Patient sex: M
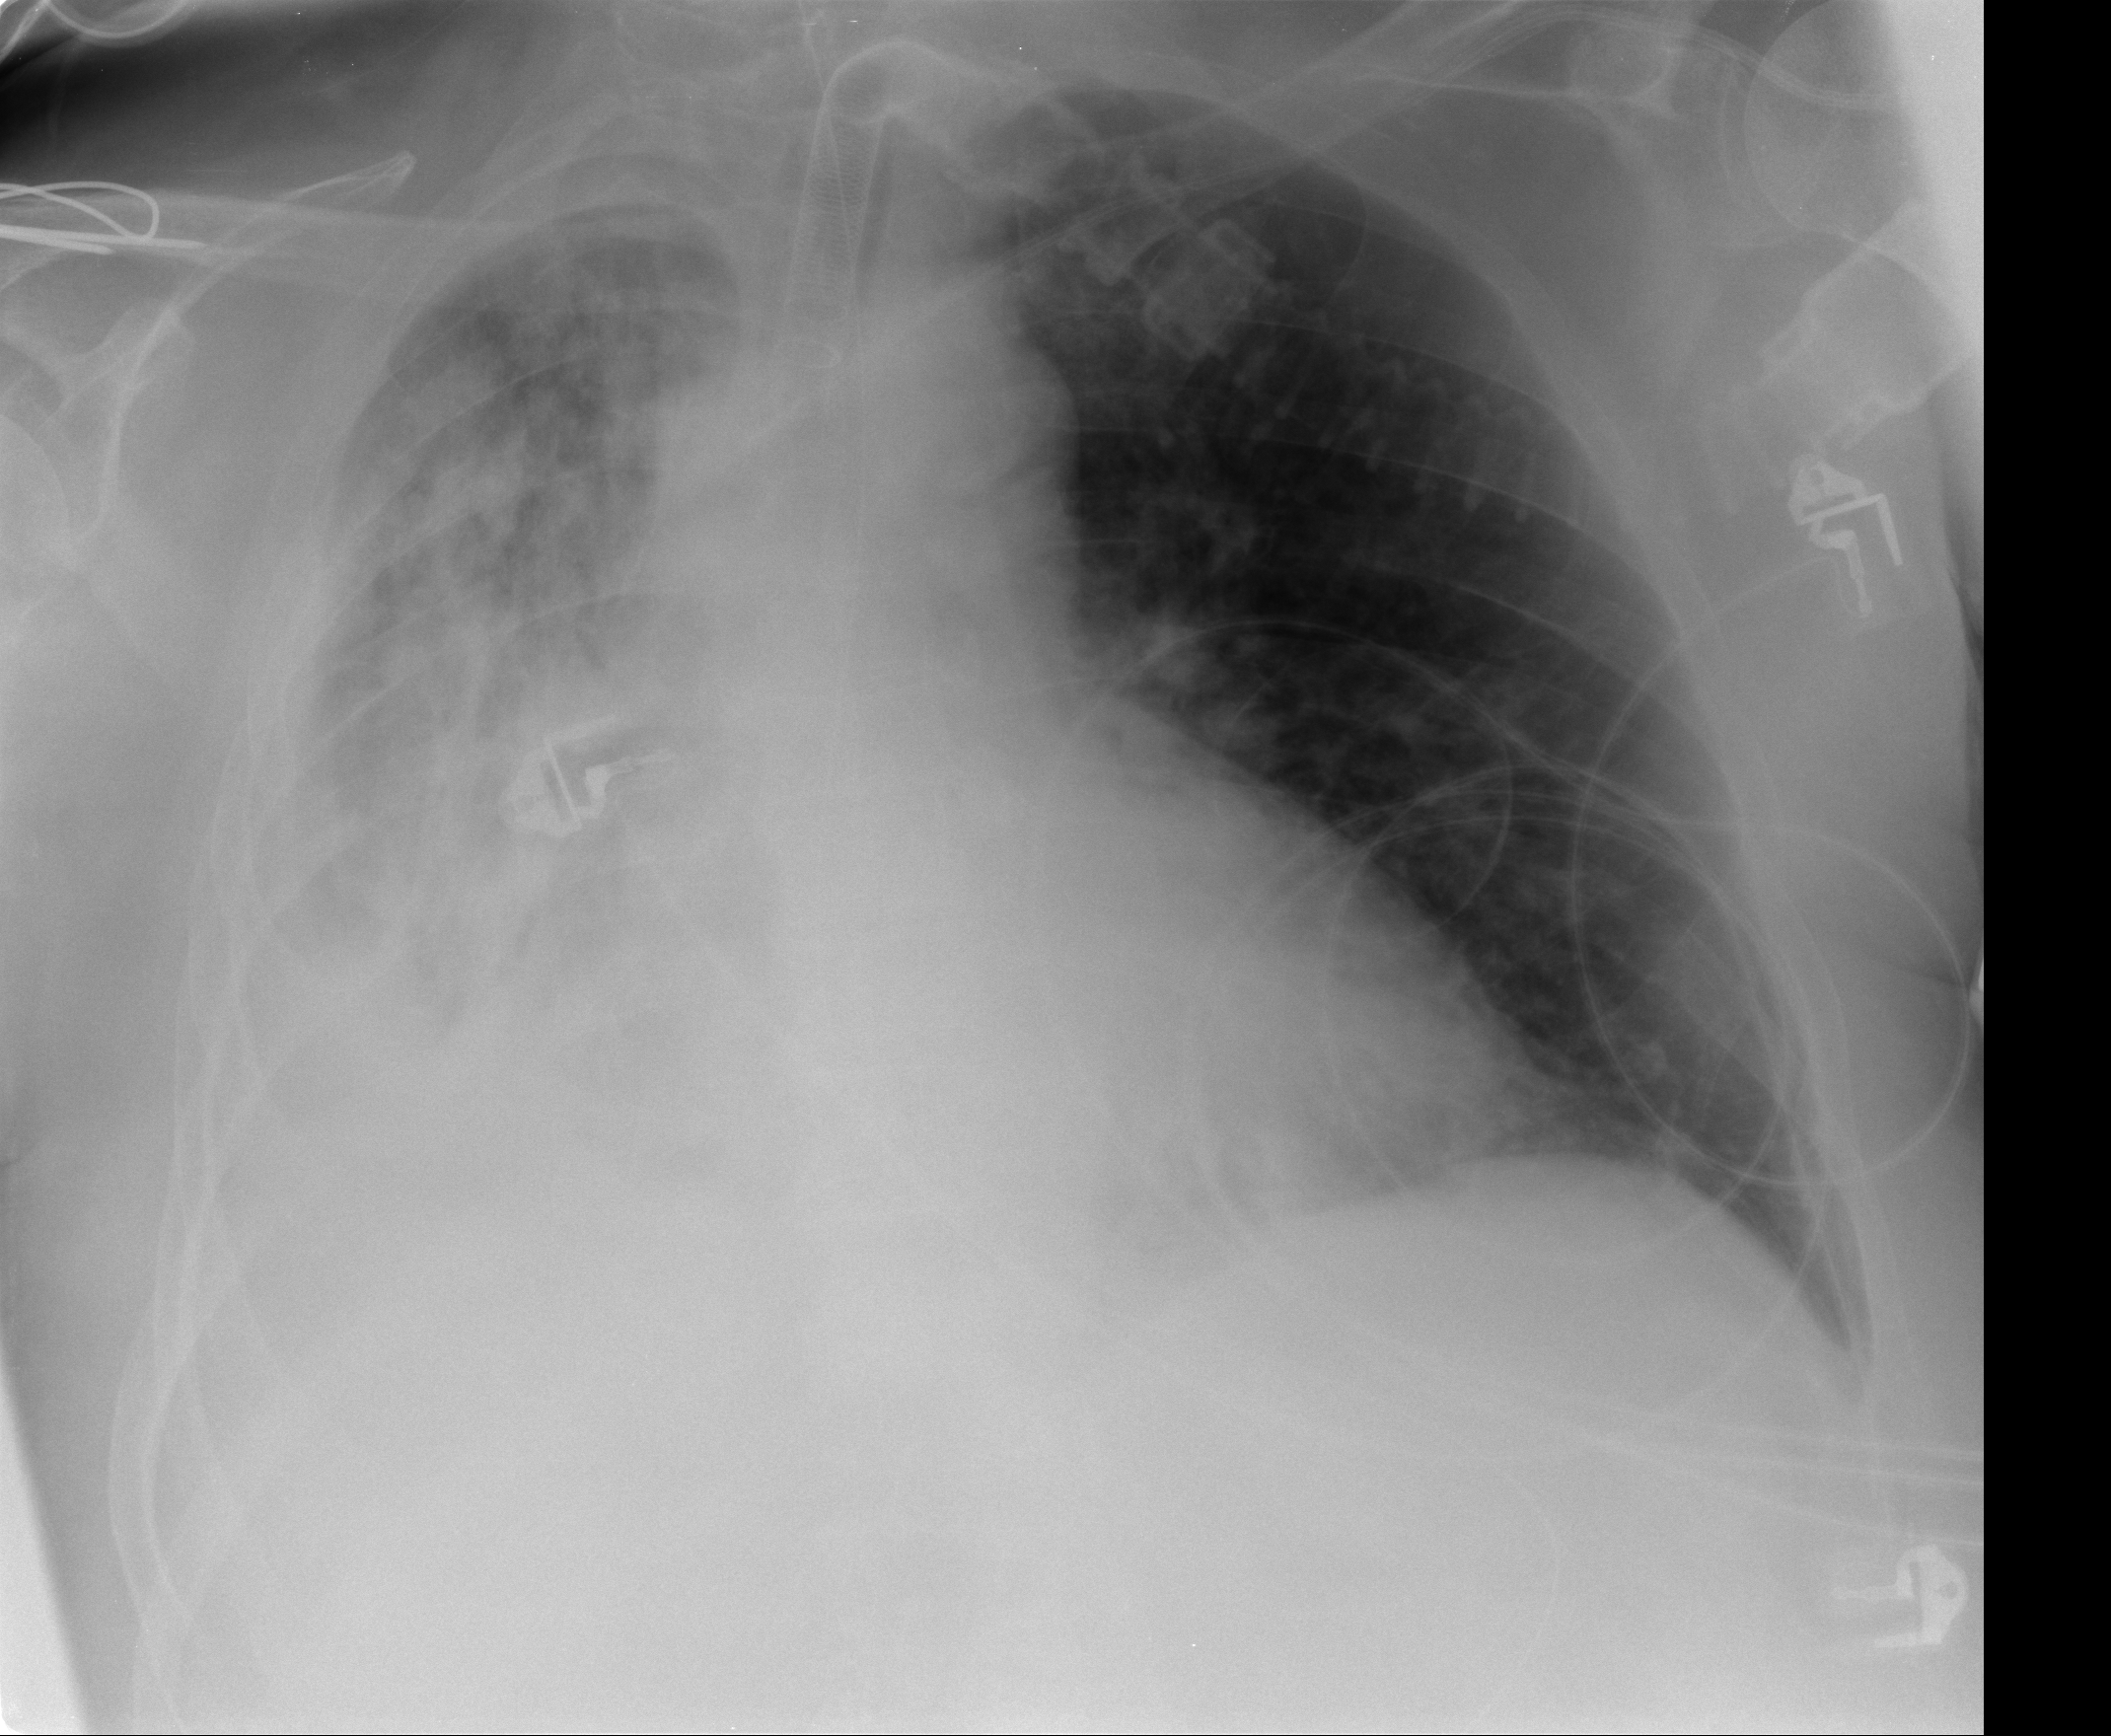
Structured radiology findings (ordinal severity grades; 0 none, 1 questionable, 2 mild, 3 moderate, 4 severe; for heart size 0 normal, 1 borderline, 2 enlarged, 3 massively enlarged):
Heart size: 2
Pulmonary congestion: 2
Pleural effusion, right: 3
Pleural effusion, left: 1
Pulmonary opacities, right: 4
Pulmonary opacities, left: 1
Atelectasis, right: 4
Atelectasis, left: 1